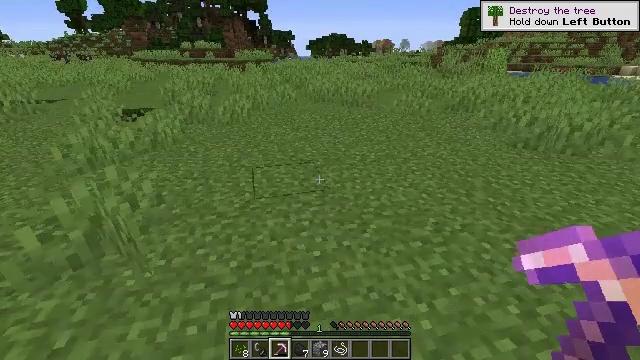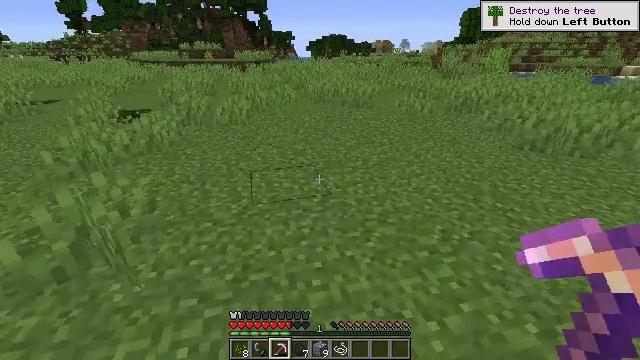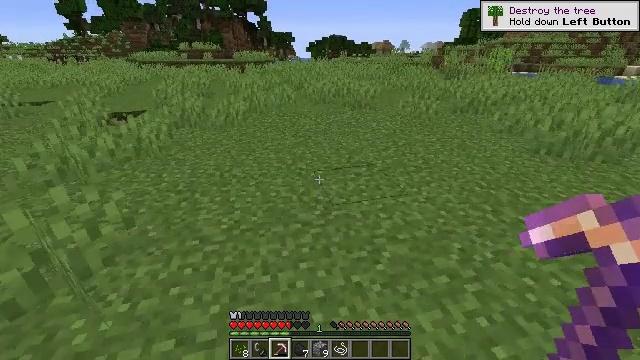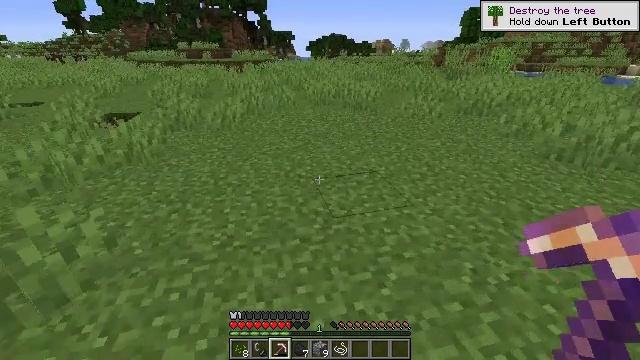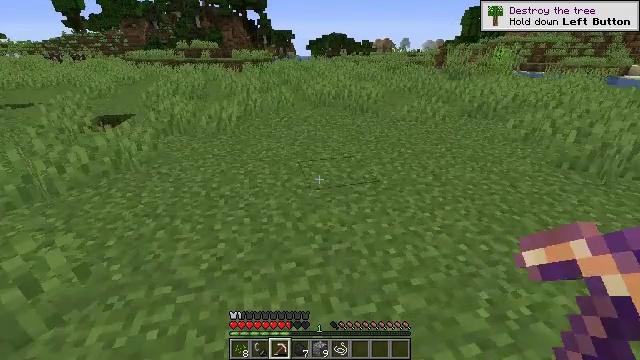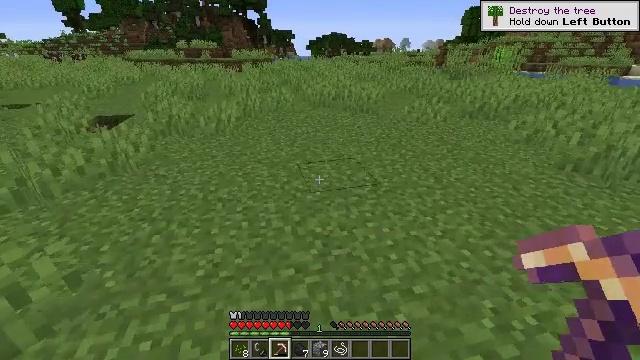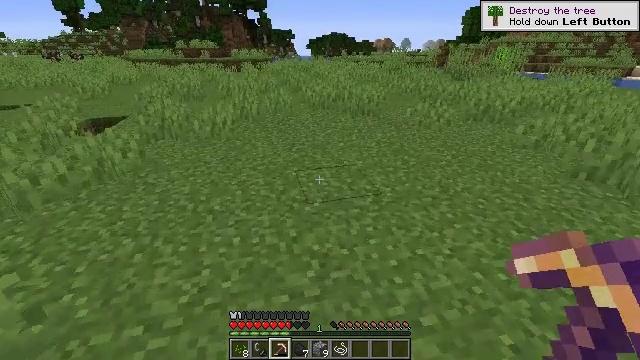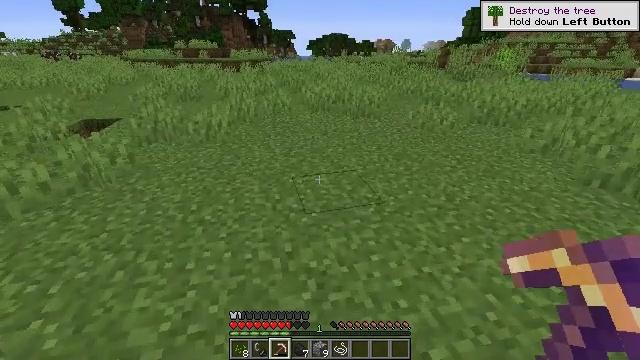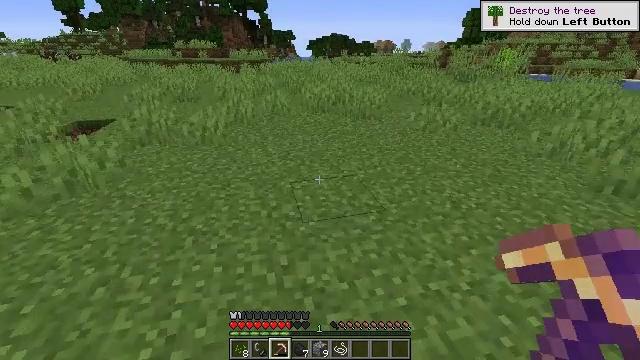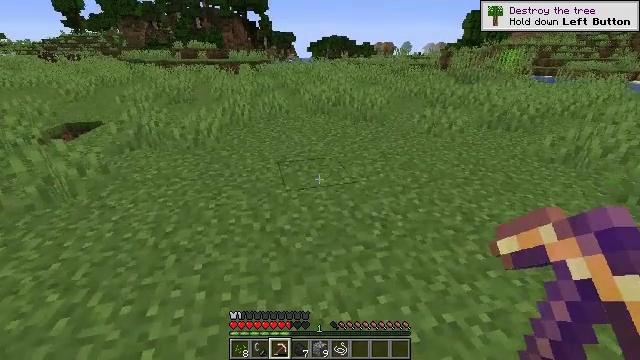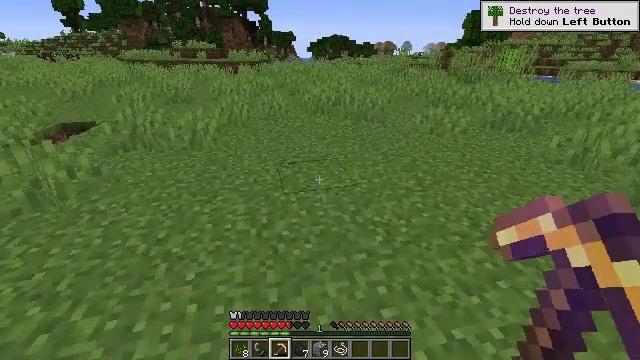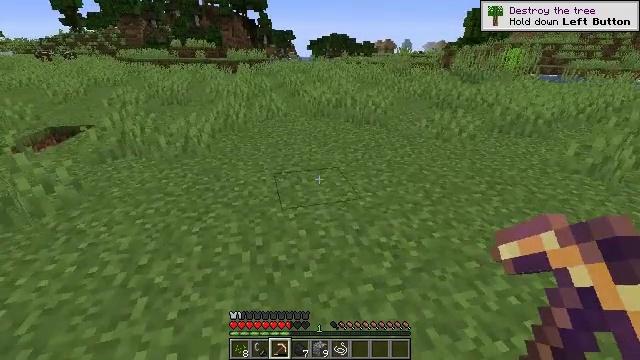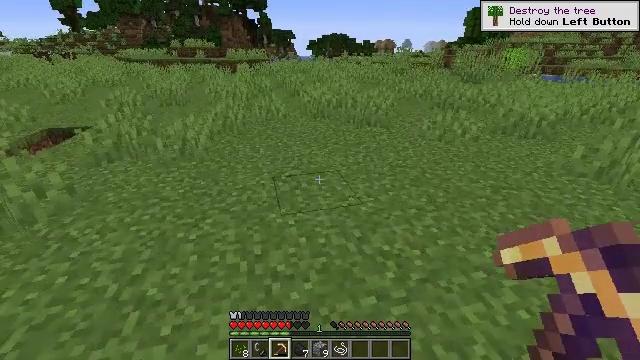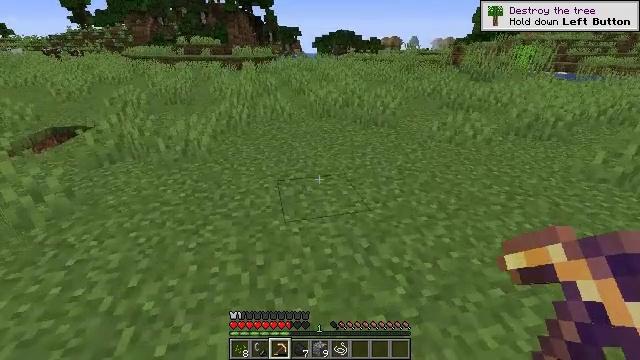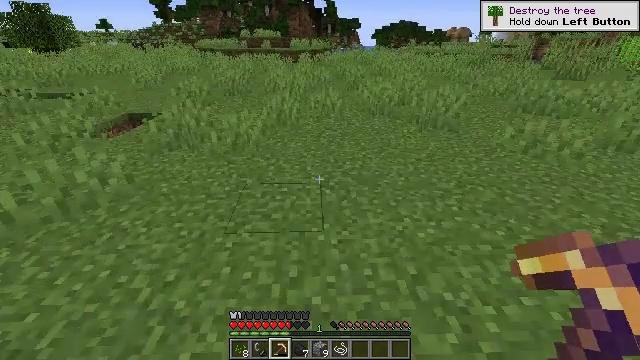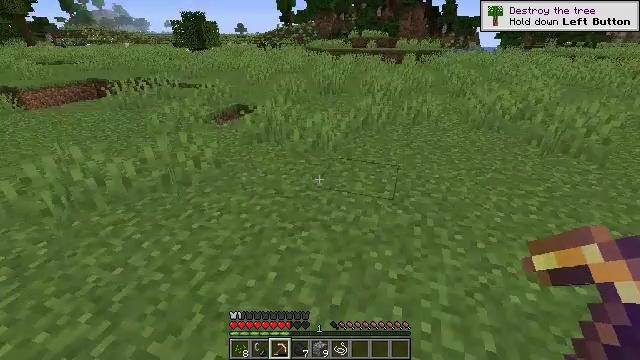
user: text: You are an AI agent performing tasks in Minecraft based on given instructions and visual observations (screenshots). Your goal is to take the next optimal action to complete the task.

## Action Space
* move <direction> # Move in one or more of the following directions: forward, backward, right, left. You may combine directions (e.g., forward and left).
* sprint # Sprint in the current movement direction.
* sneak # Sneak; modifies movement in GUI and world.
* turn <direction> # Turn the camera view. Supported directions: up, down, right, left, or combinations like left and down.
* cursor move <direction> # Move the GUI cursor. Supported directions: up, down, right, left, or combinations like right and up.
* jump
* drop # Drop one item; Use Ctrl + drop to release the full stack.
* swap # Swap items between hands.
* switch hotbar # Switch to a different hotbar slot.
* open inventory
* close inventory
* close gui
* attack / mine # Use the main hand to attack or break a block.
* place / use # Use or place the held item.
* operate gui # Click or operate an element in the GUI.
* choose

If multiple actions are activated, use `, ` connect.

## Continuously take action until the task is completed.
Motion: motion action
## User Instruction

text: Break the grass block.
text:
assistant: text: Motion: move forward and move right
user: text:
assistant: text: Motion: move forward and move right
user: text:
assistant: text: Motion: move forward and move right
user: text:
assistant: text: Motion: move forward and move right
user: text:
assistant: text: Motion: move forward and move right
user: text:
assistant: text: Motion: move forward and move right
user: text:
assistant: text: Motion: move forward and move right
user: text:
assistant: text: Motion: move forward and move right
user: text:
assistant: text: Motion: move forward and move right
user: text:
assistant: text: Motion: move forward and move right
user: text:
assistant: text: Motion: move forward and move right
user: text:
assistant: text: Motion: move forward and move right
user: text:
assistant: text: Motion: move forward and move right, turn left
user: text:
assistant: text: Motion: move forward and move right, turn left and down
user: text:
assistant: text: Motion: move forward and move right, turn left
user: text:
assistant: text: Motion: move forward and move right, turn left
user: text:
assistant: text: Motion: move forward and move right
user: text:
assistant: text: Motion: move forward and move right, turn left and down
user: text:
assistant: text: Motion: move forward, turn left and down
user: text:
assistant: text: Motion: move forward and move left, turn left and down
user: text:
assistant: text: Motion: move forward and move left, turn left and down
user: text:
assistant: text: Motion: move forward and move left
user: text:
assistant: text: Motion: move forward
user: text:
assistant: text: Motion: move forward
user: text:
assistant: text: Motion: move forward
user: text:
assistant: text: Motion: move forward
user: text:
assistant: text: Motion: move forward
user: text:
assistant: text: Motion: move forward
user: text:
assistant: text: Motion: move forward, turn left and down
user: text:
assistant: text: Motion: move forward